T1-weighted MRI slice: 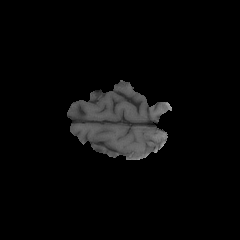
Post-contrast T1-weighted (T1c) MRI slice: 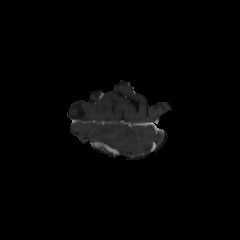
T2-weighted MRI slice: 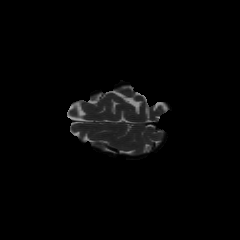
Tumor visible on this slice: no